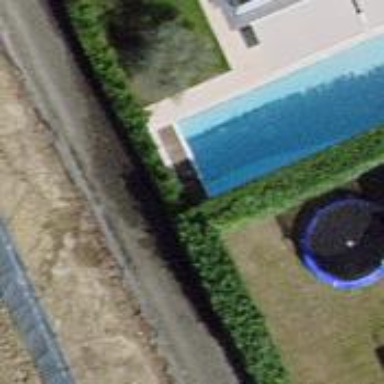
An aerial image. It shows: Swimming pool located in leisure land.